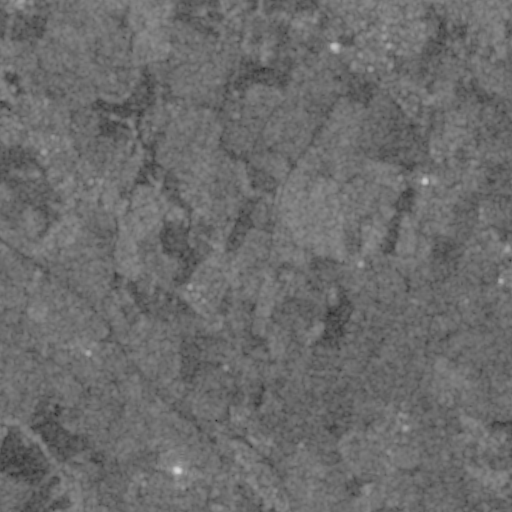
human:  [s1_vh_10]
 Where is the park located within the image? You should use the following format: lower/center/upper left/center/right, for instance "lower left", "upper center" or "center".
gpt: The park is located in the upper right of the image.
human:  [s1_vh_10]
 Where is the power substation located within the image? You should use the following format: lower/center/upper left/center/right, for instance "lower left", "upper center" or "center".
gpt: The power substation is located in the center left of the image.
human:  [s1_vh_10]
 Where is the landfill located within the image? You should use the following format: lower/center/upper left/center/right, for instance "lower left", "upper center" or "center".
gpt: There is no landfill in the image.

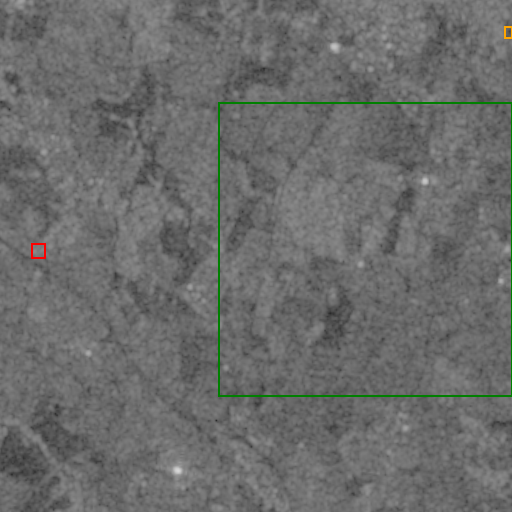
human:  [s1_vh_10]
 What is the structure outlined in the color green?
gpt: The structure outlined in green is a crop field.
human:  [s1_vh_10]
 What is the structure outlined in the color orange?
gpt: The structure outlined in orange is a park.
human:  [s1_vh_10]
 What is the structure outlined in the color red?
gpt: The structure outlined in red is a power substation.
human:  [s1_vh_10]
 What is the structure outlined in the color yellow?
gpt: There is no yellow outline.